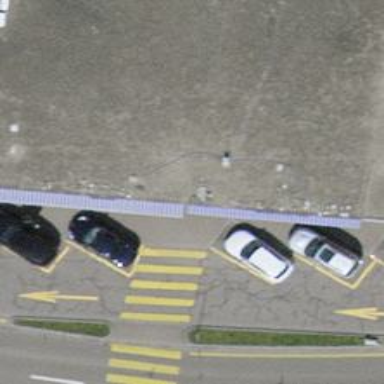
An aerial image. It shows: Uncontrolled footway crossing with markings.